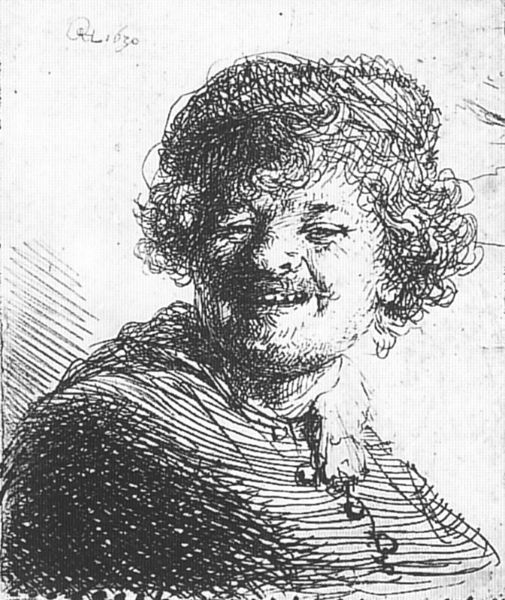
Titel: Selbstbildnis, lachend
Künstler: Harmensz van Rijn Rembrandt
Institution: London, British Museum
Schlagwörter: mann, grob, frau, hut, mund, nase, schwarz, skizze, zeichnung, blick, hochformat, bart, mütze, augen, gesicht, kragen, rembrandt, holland, portrait, porträt, signatur, haare, mantel, locken, lächeln, grafik, wild, karikatur, knöpfe, selbstporträt, radierung, stich, lockig, karrikatur, selbstbildnis, lustig, grinsen, selbstportrait, zähne, halb, augenbraun, amsterdam, 17. jahrhundert